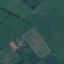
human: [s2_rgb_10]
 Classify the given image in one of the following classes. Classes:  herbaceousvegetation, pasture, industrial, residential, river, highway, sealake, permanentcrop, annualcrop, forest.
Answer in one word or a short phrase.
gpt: Pasture